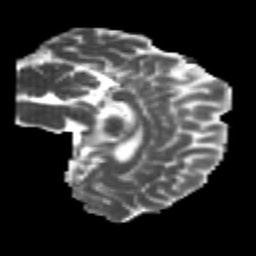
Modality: MD
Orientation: sagittal
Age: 20
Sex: female
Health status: healthy
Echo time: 0.074 s